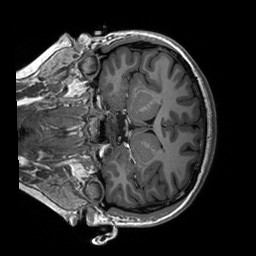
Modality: T1w
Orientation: coronal
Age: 18
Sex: female
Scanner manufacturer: siemens
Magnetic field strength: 3 T
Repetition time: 2.53 s
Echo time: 0.00227 s